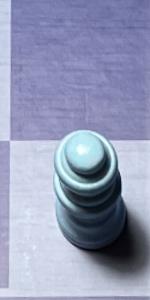
Label: Queen_White